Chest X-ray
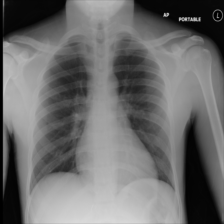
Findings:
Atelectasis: negative
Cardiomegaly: negative
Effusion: negative
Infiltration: negative
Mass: negative
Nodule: negative
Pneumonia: negative
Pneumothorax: negative
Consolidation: negative
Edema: negative
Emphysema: negative
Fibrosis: negative
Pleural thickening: negative
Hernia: negative